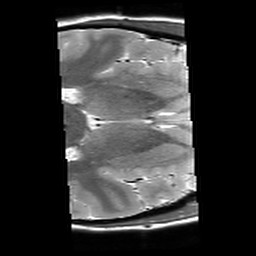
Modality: T2starw
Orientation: axial
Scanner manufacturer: siemens
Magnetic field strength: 3 T
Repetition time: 8.1 s
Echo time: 0.05 s